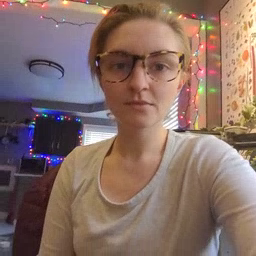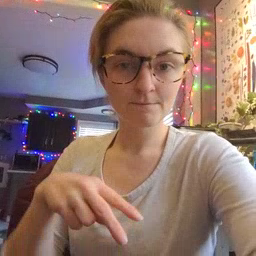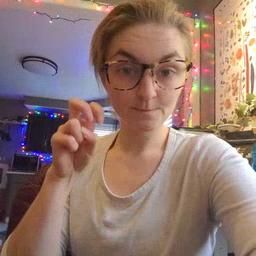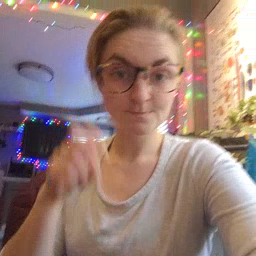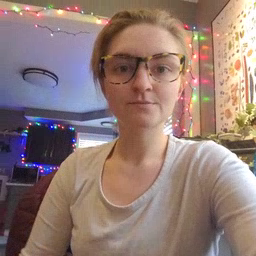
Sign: jump